Aerial crown-view tile of a tropical tree (Barro Colorado Island, Panama), acquired 20250715:
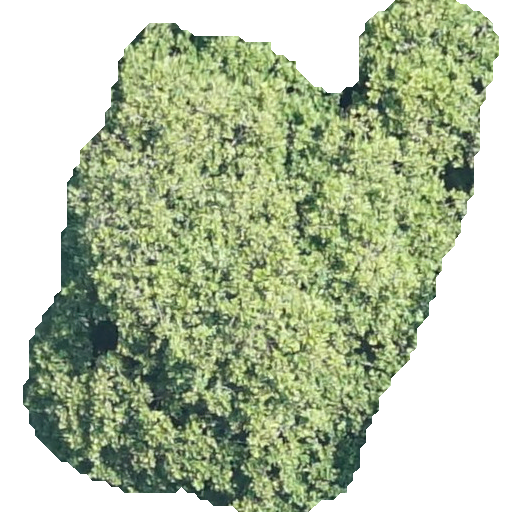
Species: Anacardium excelsum
GBIF accepted scientific name: Anacardium excelsum
Crown area: 250.234 m²